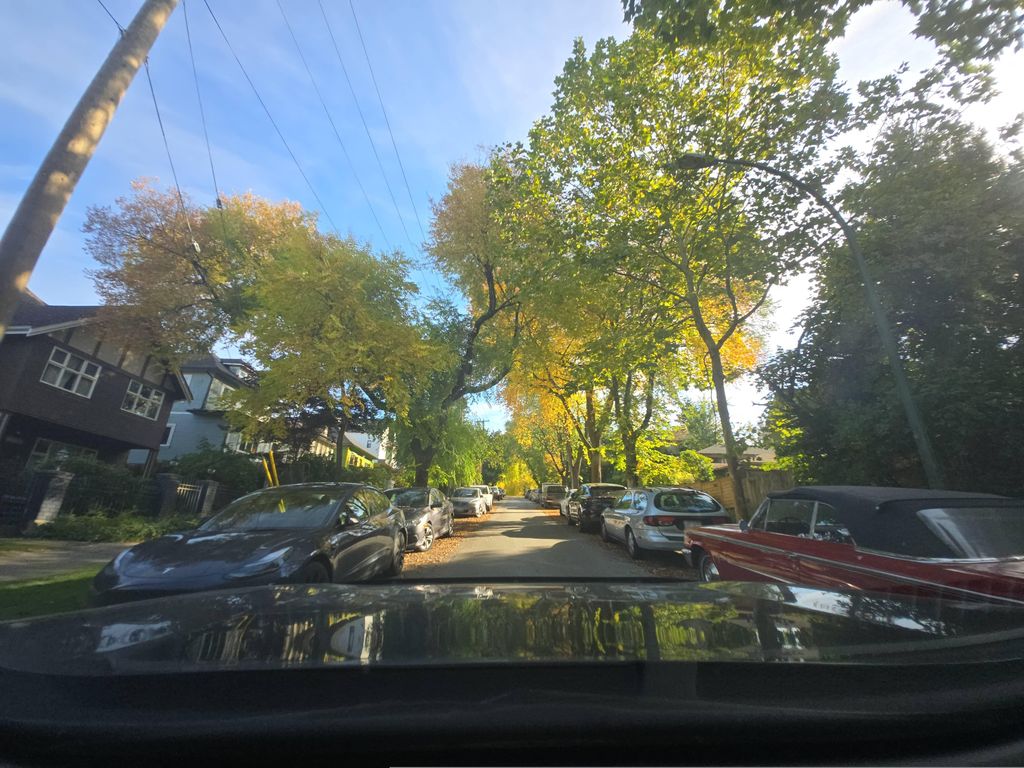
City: vancouver